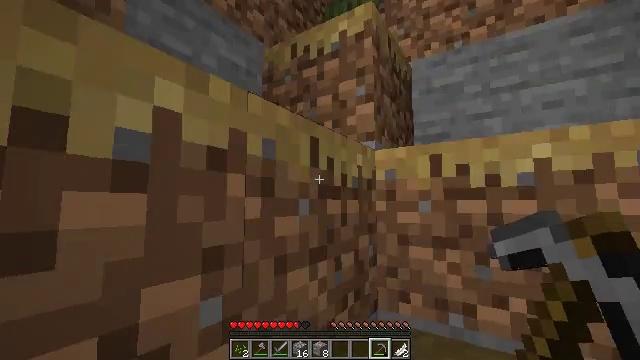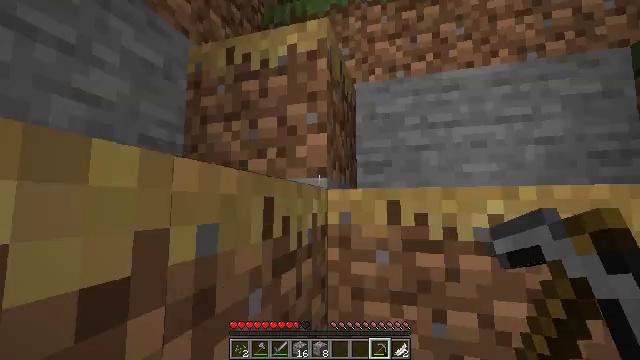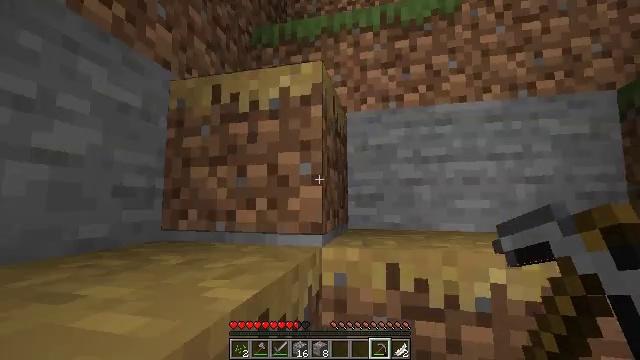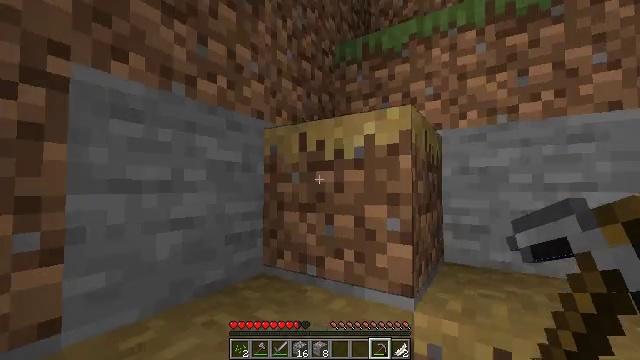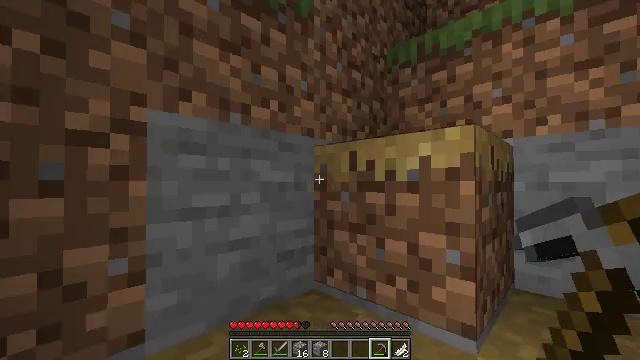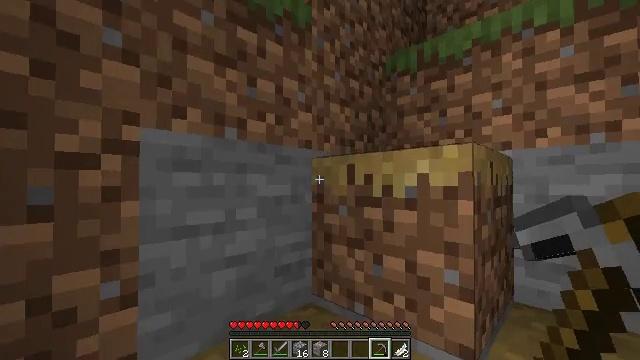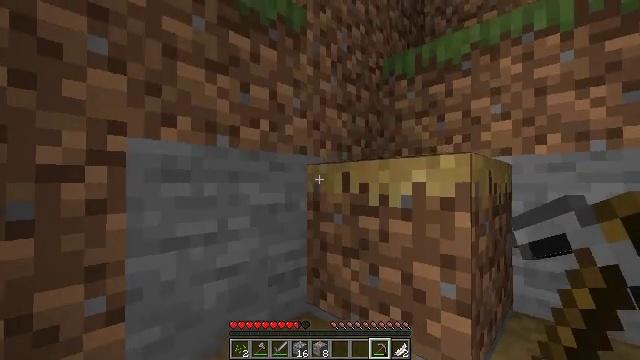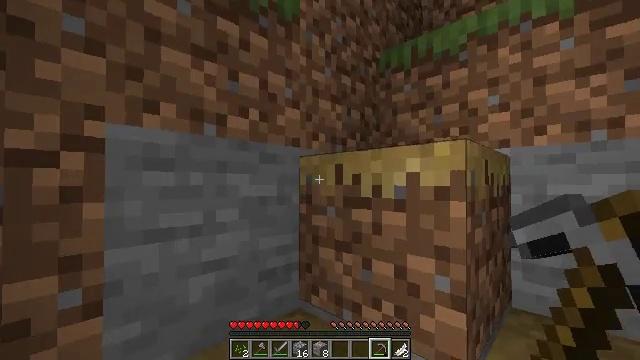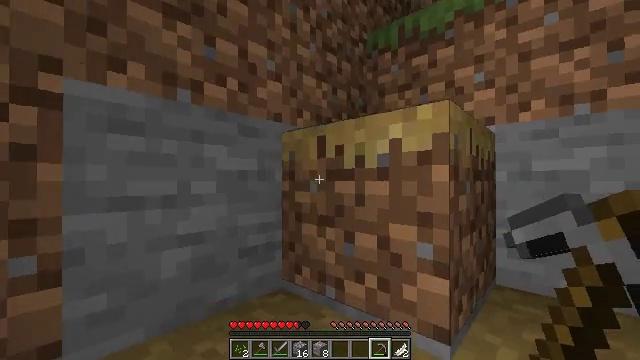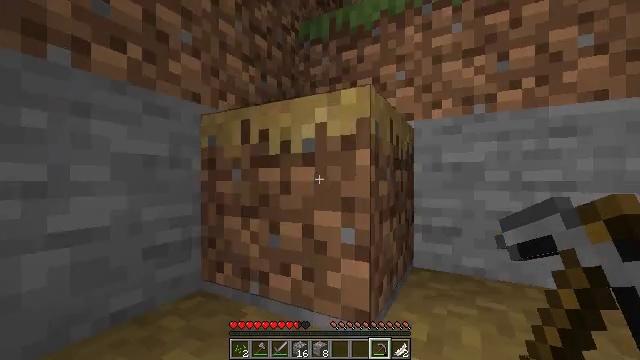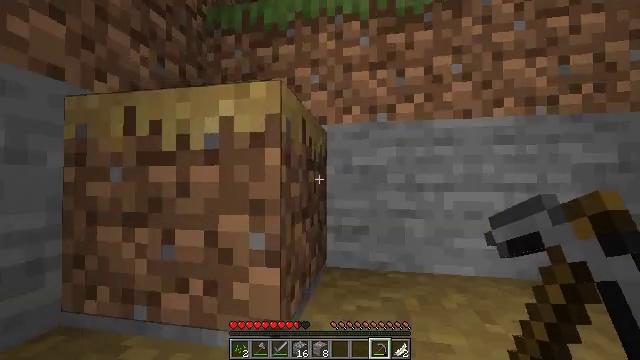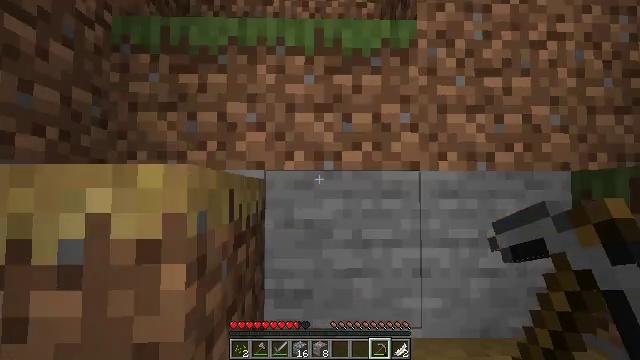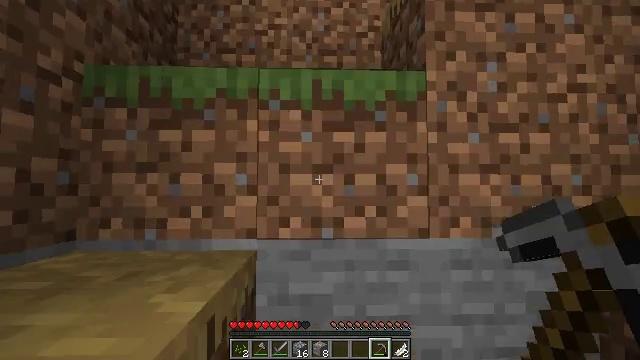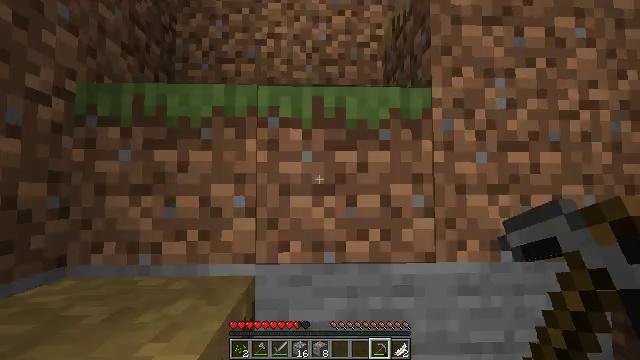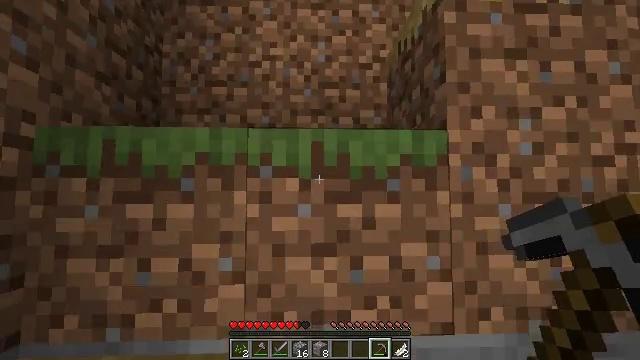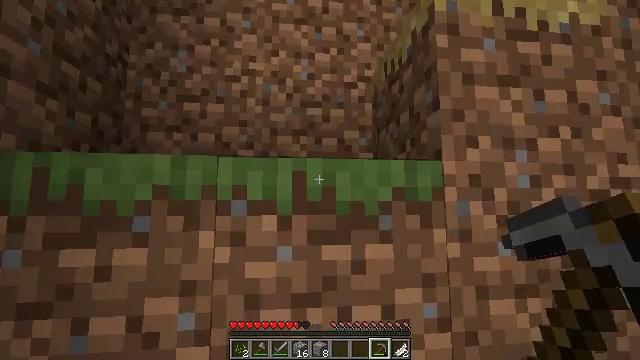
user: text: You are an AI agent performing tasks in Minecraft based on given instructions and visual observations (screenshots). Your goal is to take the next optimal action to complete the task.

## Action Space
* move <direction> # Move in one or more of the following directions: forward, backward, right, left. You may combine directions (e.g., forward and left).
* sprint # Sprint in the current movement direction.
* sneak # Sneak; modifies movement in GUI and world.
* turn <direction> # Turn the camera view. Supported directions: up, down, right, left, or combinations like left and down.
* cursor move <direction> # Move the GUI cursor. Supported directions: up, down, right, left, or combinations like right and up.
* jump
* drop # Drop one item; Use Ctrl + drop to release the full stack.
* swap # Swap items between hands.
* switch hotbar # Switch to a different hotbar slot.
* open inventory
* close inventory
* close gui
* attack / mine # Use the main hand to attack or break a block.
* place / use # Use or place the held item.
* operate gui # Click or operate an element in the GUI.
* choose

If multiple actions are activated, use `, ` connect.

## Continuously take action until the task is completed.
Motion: motion action
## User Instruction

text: Gather stripped oak wood for building.
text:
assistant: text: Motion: move forward, turn right, jump
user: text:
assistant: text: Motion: move forward, turn right, jump
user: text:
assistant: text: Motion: move forward, turn left and down, jump
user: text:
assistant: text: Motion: move forward, turn left and down, jump
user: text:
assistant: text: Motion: move forward, jump
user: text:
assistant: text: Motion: move forward, jump
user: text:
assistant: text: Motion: move forward, jump
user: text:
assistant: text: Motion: move forward, turn right, jump
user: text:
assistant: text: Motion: move forward, turn right, jump
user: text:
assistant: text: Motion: move forward, turn right, jump
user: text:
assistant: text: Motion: move forward, turn right and up, jump
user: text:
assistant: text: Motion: move forward, jump
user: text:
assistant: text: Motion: move forward, jump
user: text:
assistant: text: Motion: move forward, jump
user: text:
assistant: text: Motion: move forward, turn right and up, jump
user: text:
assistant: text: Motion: move forward, turn right and up, jump
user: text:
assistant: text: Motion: move forward, turn right, jump
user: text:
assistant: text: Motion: move forward, turn right and down, jump
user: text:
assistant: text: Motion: move forward, turn right and down, jump
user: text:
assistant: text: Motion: move forward, turn right and down, jump
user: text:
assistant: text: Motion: move forward, jump
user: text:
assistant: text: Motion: move forward, turn left and down, jump
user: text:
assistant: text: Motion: move forward, turn left and down, jump
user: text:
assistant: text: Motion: move forward, turn left and down, jump
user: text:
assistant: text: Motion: move forward, turn left, jump
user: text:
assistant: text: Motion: move forward, turn right, jump
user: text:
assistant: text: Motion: move forward, turn right and down, jump
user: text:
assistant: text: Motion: move forward, turn right, jump
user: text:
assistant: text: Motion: move forward, turn right, jump
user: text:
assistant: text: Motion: move forward, turn right, jump